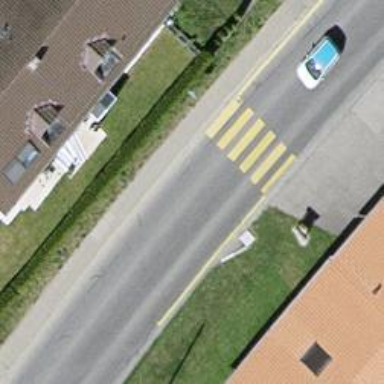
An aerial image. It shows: Marked crossing on the road.